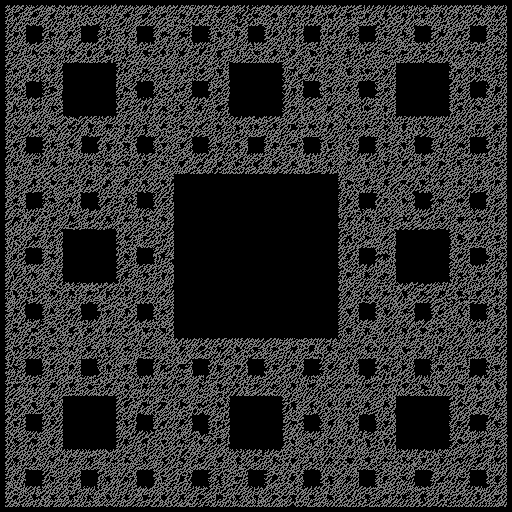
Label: sierpinski_carpet